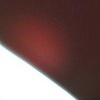
Label: sunburn